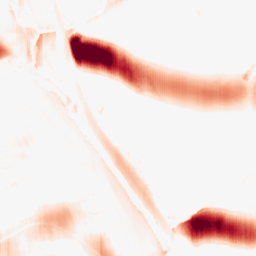
Category: morphological
Decomposition family: morphological_ellipse
Decomposition parameters: operation: opening
width: 50
height: 5
Upsampling method: bspline
Upsampling parameters: scale: 4
Upsampling scale: 4